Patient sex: M
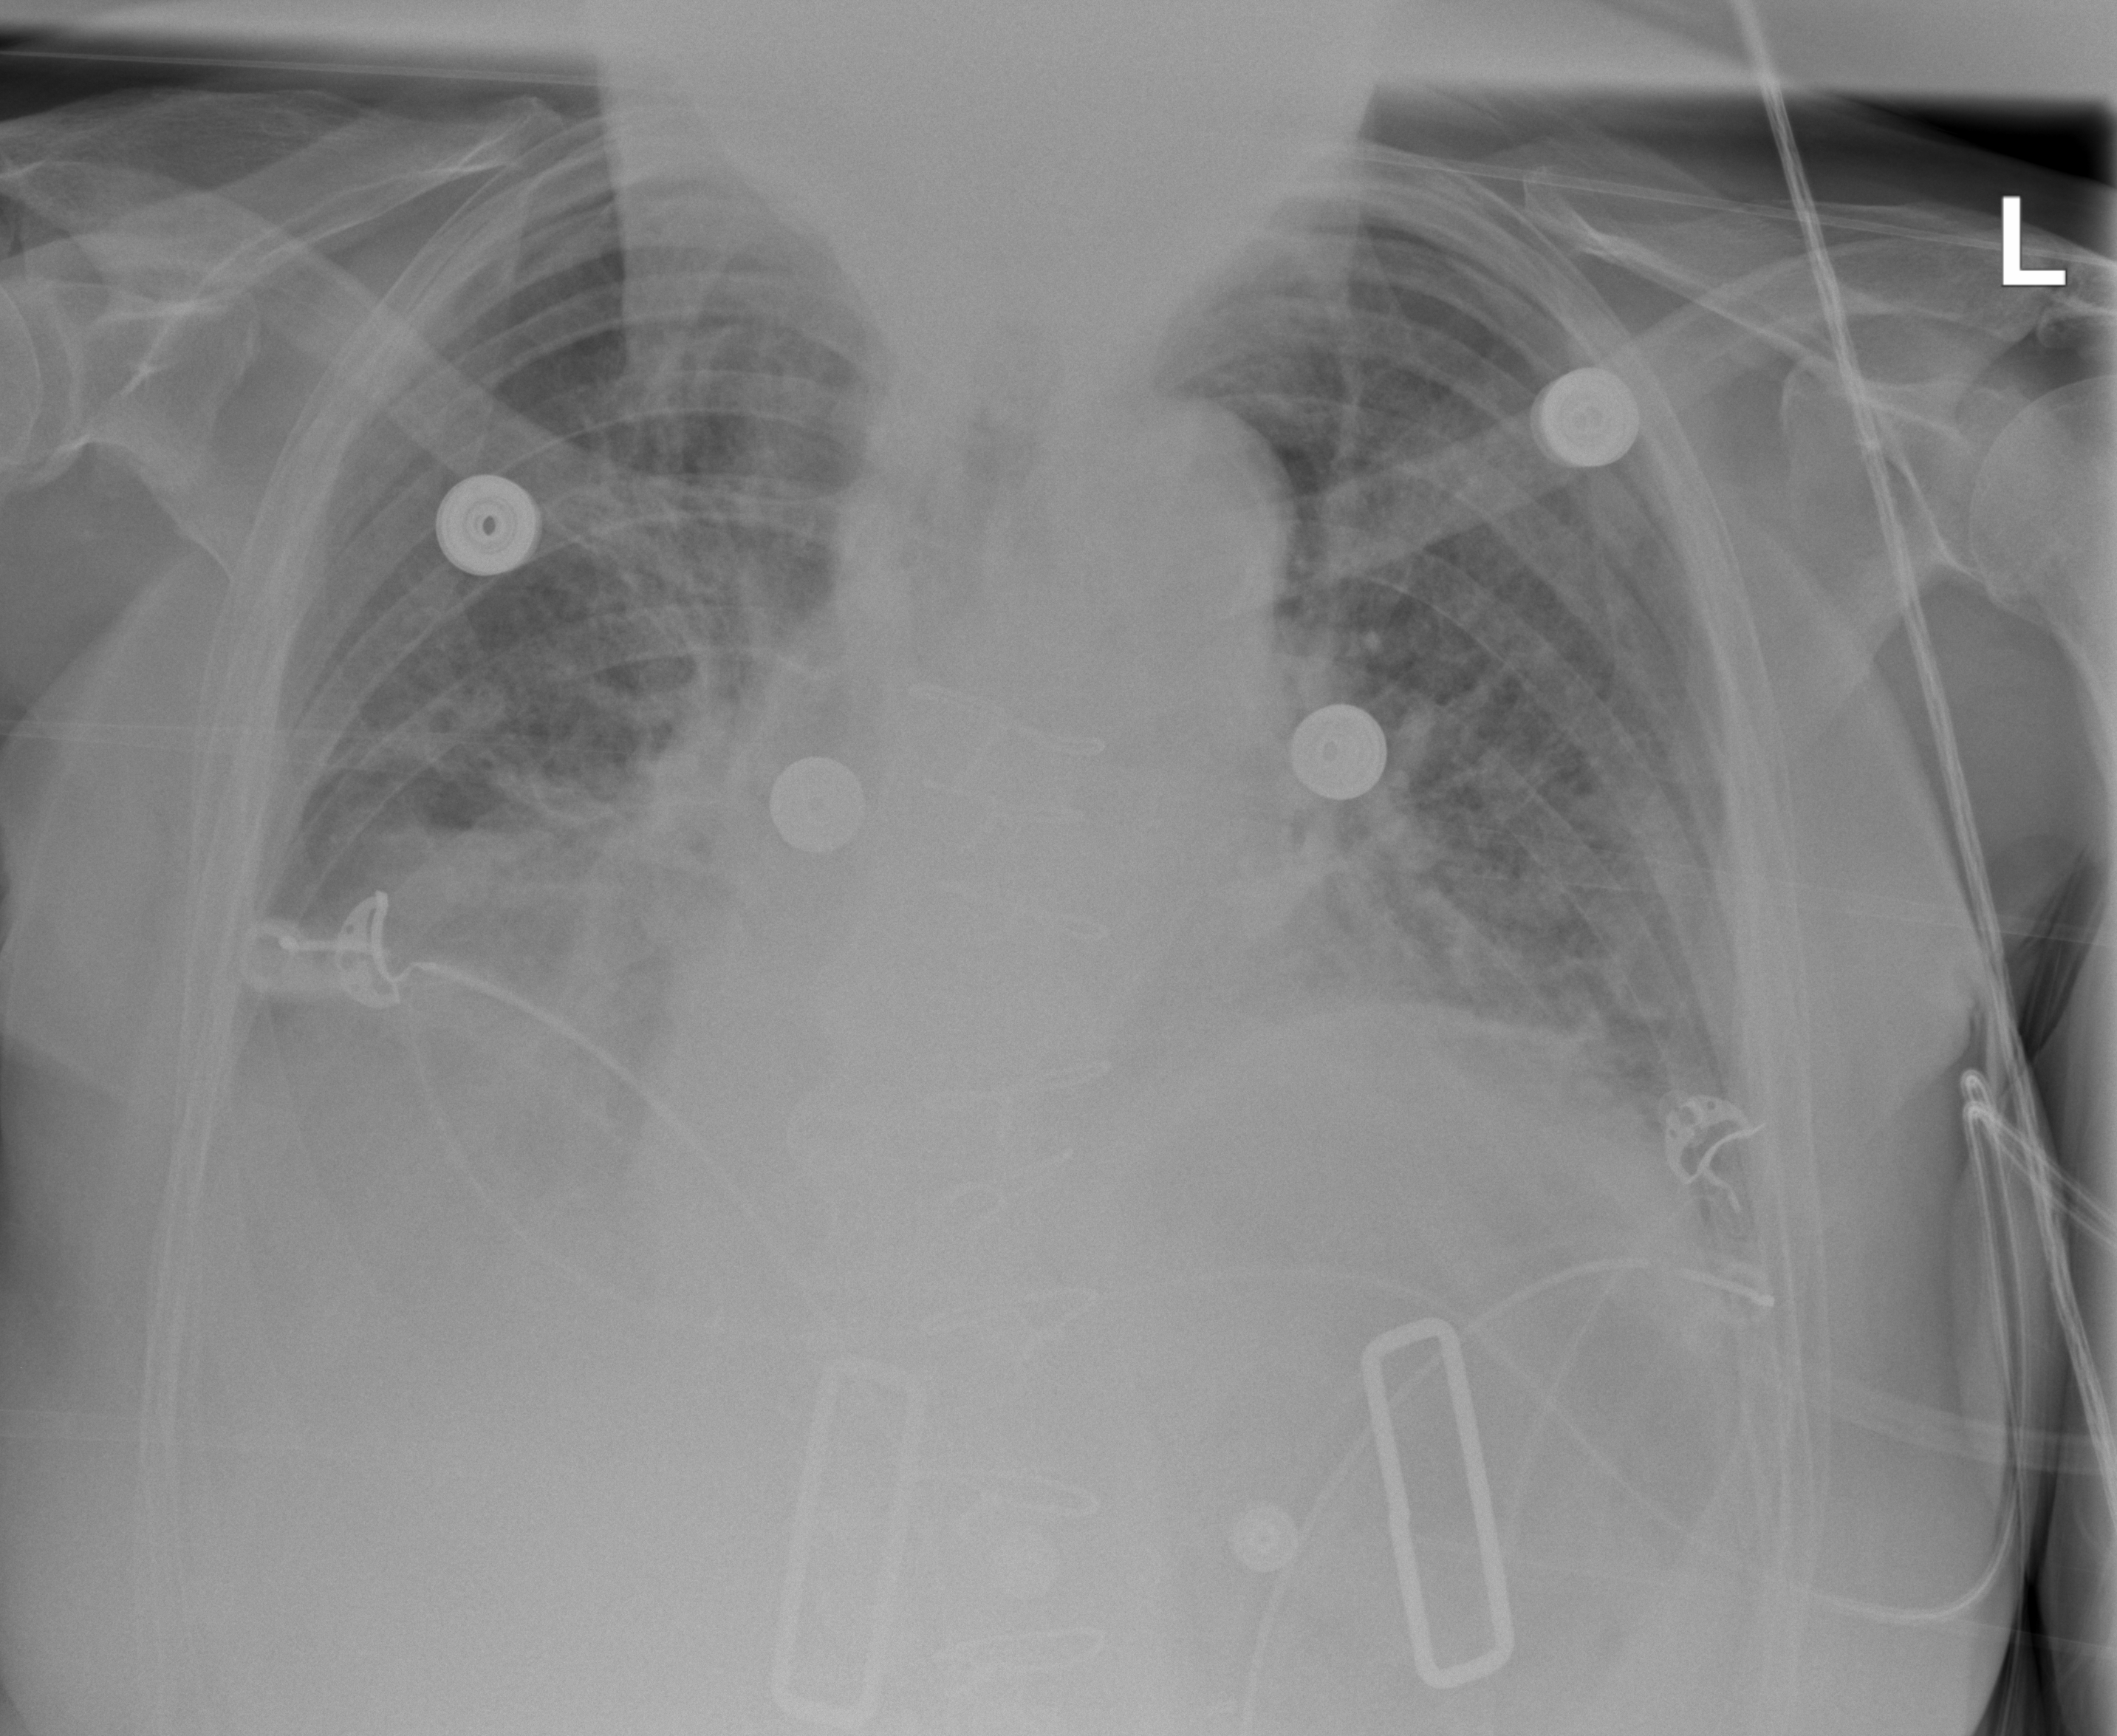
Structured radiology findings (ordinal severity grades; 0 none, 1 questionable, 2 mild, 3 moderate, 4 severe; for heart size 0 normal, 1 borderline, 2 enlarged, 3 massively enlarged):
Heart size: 2
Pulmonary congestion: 2
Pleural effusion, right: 2
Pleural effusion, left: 1
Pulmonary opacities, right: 2
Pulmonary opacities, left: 2
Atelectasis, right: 2
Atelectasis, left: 2